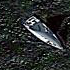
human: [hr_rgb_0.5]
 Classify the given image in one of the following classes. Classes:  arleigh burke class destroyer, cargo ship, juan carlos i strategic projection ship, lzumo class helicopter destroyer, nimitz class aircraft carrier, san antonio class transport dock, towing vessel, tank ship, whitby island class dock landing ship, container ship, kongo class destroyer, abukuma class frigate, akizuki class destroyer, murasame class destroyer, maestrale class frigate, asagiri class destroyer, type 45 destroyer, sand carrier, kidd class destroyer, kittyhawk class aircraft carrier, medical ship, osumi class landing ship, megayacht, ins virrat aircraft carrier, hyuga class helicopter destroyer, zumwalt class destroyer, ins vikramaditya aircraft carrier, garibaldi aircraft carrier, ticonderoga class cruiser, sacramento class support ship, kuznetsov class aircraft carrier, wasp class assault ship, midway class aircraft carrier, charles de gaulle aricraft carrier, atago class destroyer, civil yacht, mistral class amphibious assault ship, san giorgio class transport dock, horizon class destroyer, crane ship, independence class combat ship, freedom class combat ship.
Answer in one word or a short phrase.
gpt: Civil yacht